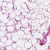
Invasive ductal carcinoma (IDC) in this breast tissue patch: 0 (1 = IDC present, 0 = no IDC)